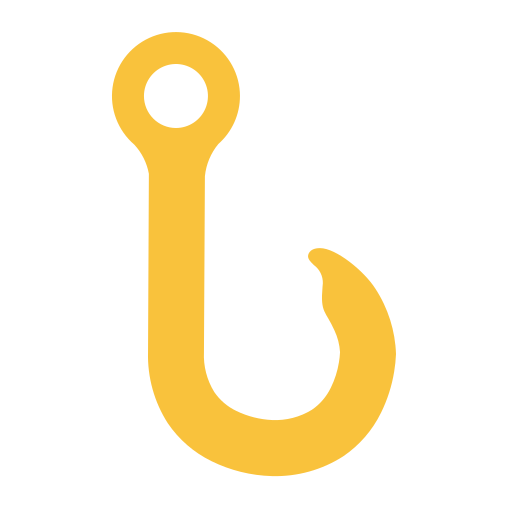
hook flat